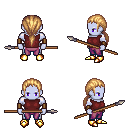
a pixel art fantasy rpg character, male body template, dark elf, purple skin, maroon sleeveless shirt, magenta pants, light blonde ponytail hairstyle, leather bracers, gold boots, spear, four views (front, back, left, right), 2x2 character sprite sheet, small pixel art, hard edges, no anti-aliasing